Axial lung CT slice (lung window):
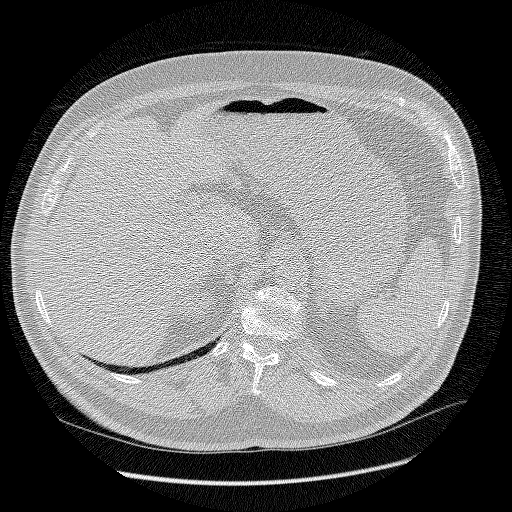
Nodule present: no